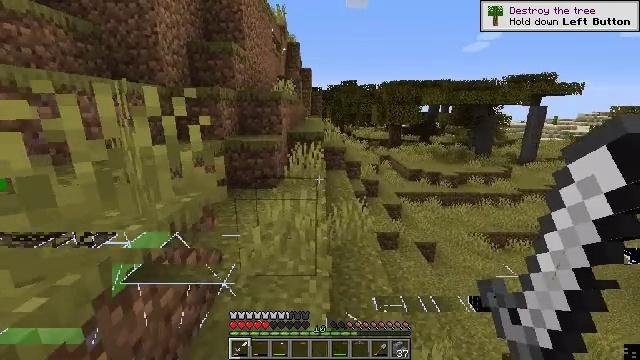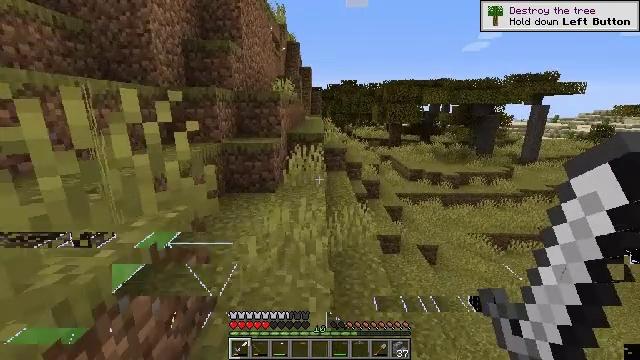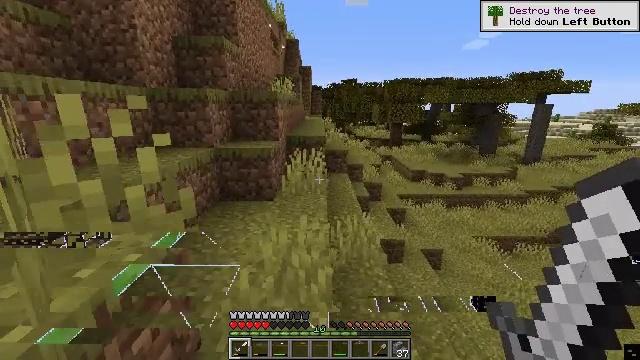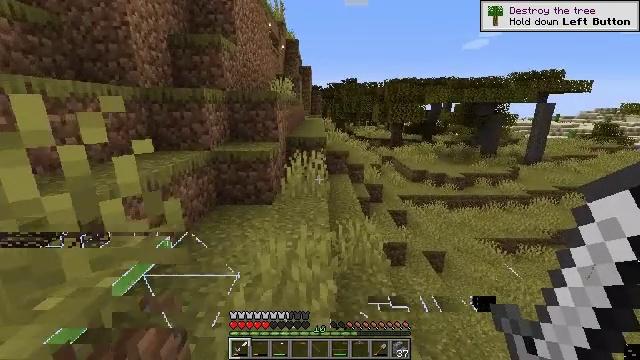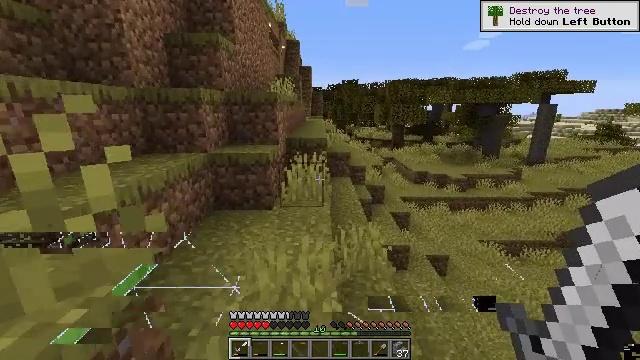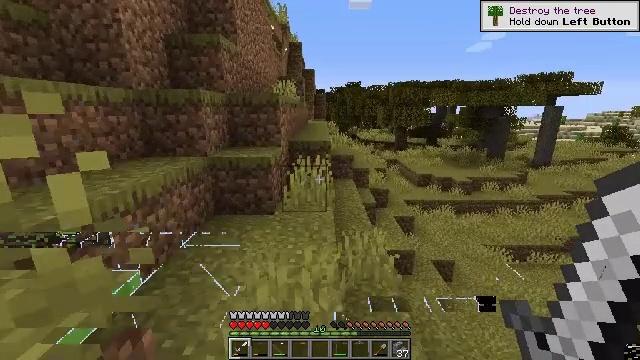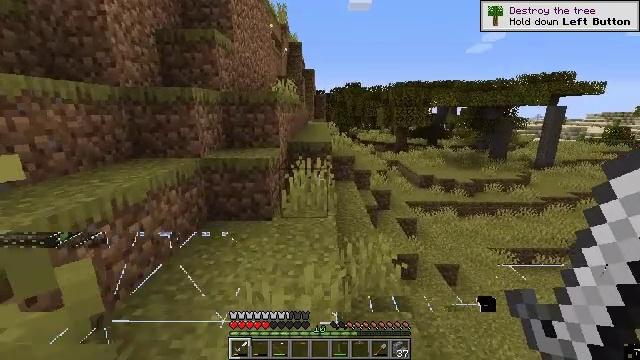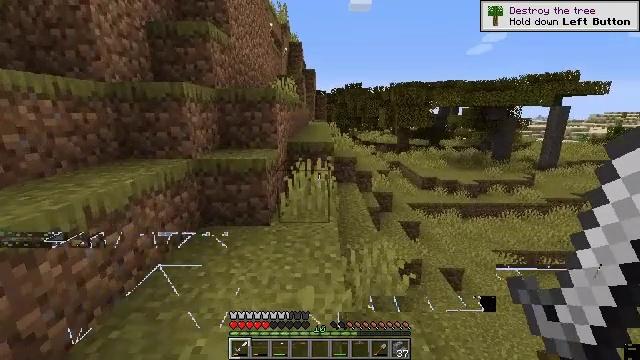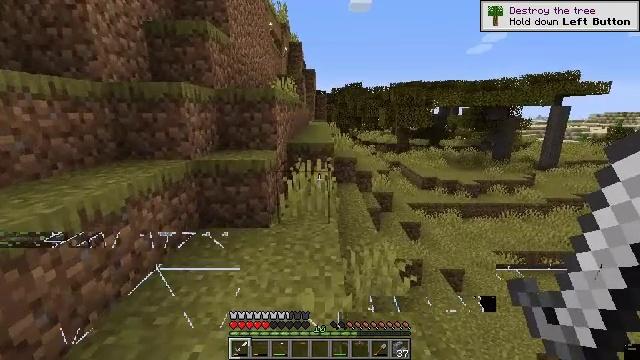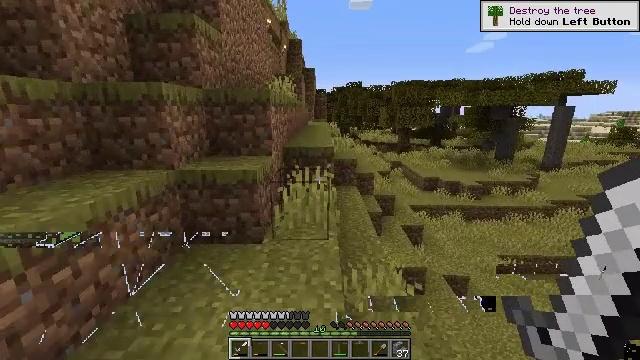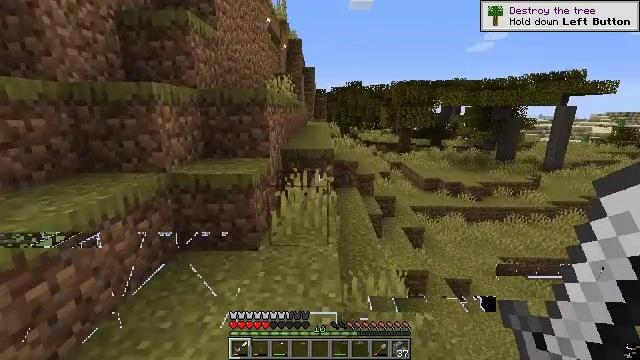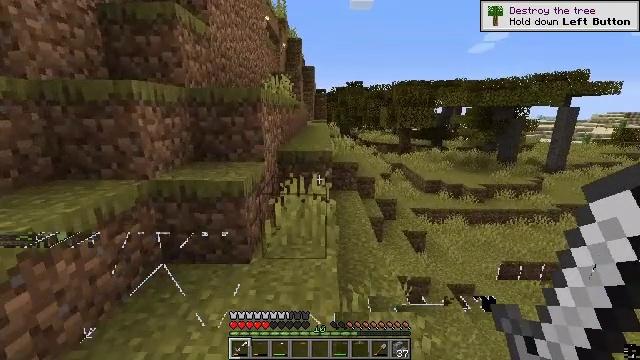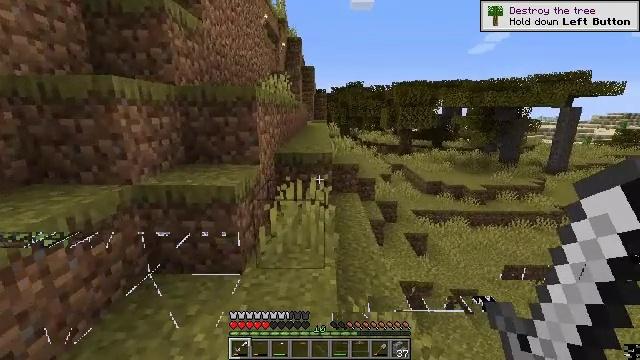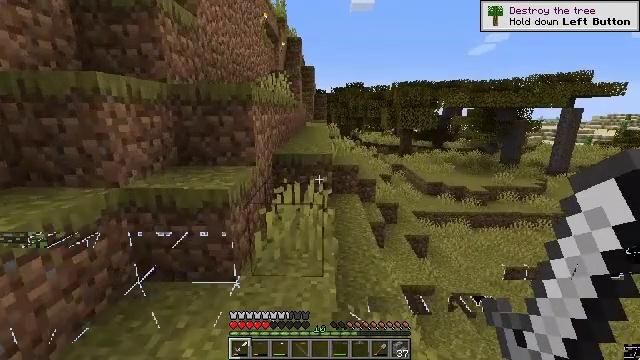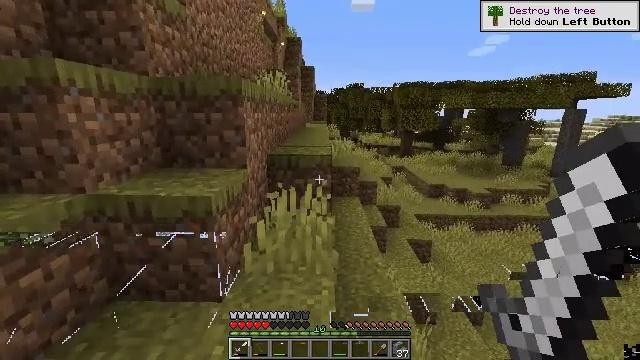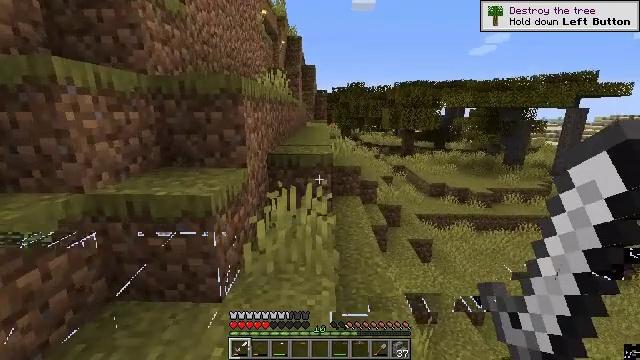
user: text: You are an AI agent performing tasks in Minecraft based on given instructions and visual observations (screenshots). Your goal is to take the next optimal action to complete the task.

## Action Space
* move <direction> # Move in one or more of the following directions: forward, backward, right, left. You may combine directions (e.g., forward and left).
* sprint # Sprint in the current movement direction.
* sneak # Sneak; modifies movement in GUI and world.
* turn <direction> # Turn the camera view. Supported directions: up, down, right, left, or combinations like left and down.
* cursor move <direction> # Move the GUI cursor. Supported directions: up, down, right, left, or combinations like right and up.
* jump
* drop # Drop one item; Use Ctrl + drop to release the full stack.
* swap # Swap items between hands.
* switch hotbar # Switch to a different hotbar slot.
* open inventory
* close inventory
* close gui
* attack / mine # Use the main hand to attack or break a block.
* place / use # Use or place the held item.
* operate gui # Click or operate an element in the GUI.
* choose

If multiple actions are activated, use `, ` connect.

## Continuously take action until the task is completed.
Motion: motion action
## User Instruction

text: Break the cobblestone stairs for materials.
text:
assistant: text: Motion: move forward
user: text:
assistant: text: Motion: move forward
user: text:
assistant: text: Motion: move forward
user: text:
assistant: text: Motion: move forward
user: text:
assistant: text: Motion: move forward
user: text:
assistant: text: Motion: move forward
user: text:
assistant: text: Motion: move forward
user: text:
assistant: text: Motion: move forward
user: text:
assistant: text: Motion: move forward
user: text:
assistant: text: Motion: move forward
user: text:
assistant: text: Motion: move forward
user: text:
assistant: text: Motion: move forward
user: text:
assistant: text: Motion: move forward
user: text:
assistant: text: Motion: move forward
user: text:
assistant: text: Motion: move forward
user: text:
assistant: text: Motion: move forward
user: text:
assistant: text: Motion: move forward
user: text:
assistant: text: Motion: move forward
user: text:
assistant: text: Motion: move forward, turn left
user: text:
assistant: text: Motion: move forward, turn left
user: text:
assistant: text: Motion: move forward
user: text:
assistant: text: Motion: move forward
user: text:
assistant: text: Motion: move forward
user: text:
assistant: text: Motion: move forward
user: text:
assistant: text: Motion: move forward
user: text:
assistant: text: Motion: move forward
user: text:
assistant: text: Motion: move forward
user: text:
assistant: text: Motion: move forward
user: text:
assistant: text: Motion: move forward, jump
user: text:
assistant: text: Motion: move forward, jump